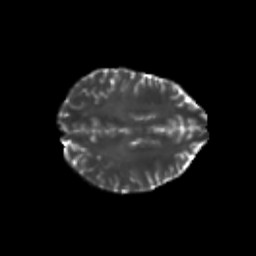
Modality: T2w
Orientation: axial
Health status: healthy
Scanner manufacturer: philips
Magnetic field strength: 3 T
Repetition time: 6.964 s
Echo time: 0.092 s